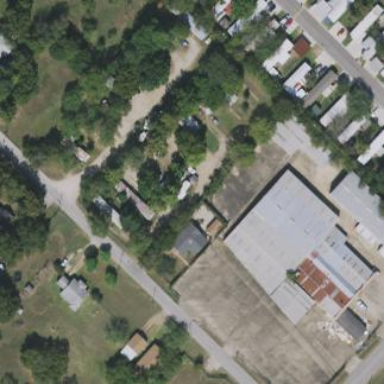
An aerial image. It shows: Car repair building.